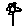
Label: flower